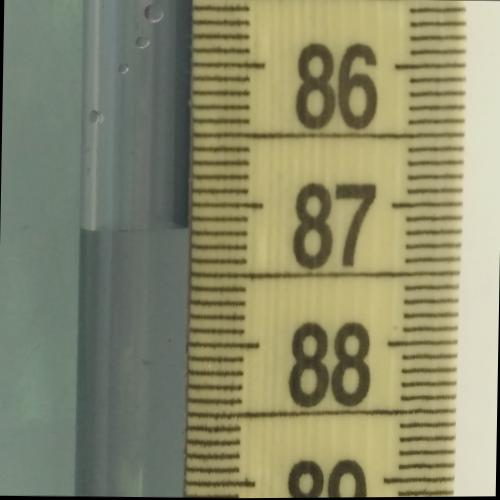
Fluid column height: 87.2 cm